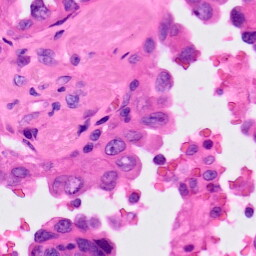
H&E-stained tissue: Lung